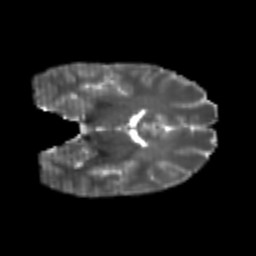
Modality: T2w
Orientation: coronal
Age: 21
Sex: male
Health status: healthy
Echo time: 0.074 s